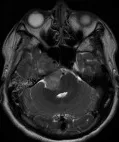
Preoperative and postoperative imaging features of the patient. Axial MRI images reveal gradual enlargement of the tumor.
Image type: radiology (mri)